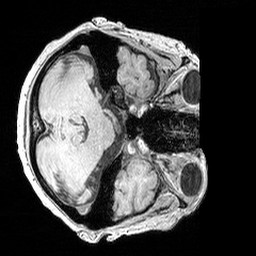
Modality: MP2RAGE
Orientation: axial
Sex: female
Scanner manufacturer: siemens
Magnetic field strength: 3 T
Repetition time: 5 s
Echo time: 0.00292 s